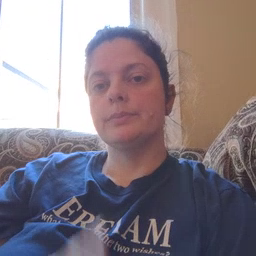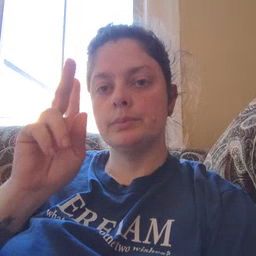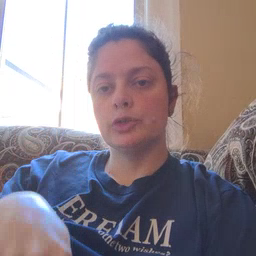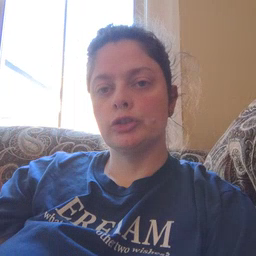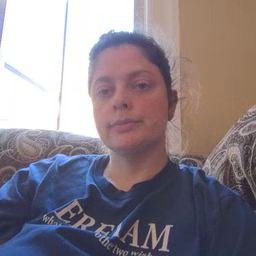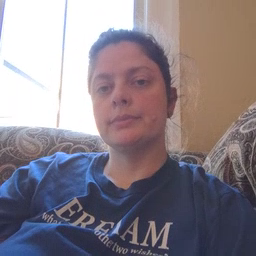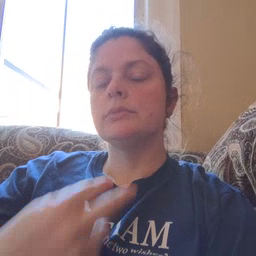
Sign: person